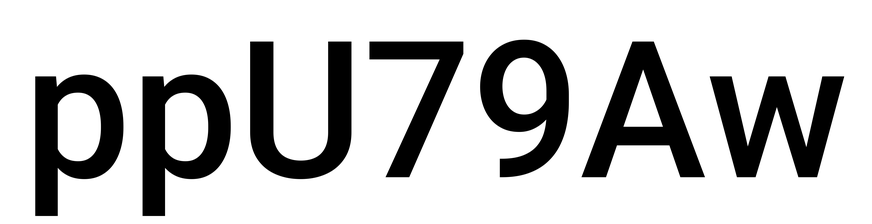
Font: Roboto_Medium